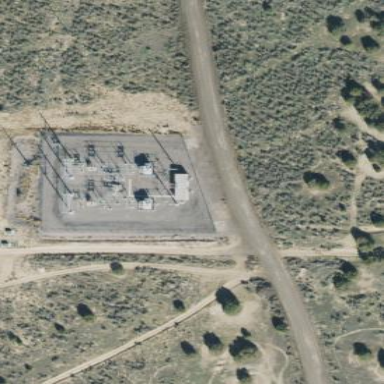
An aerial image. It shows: Substation with power equipment.